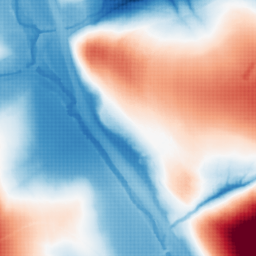
Category: morphological
Decomposition family: tophat_combined
Decomposition parameters: size: 100
Upsampling method: sinc_blackman
Upsampling parameters: scale: 4
kernel_size: 8
Upsampling scale: 4